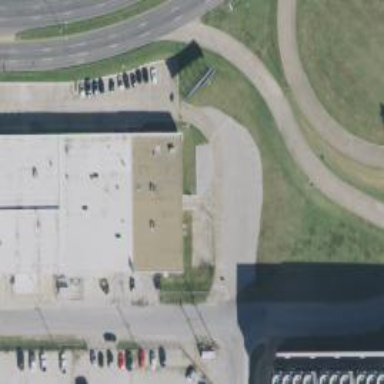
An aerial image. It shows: Warehouse building.